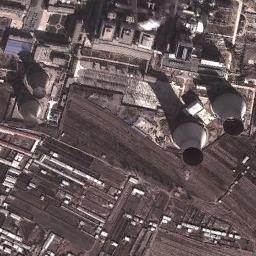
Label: thermal_power_station